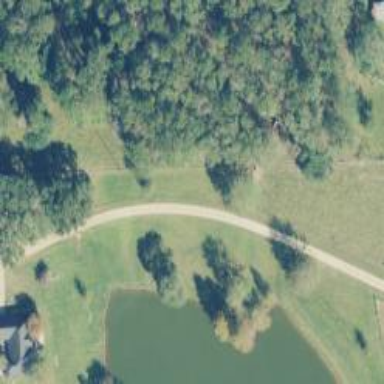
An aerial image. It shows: Driveway.